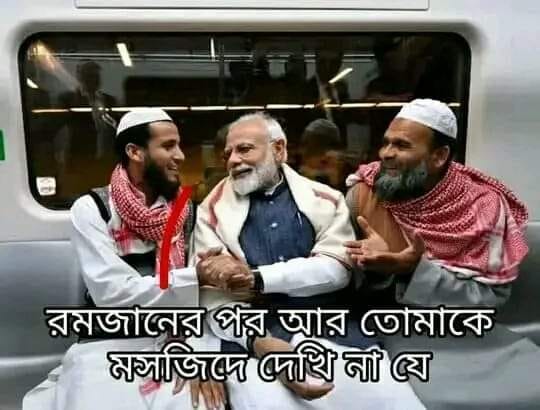
Text: রমজানের পর আর তোমাকে মসজিদে দেখি না যে
Label: Non Hate